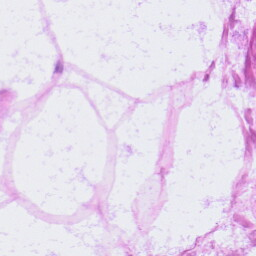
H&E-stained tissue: LymphNode